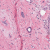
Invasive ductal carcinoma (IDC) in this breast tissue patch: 0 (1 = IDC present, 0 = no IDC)